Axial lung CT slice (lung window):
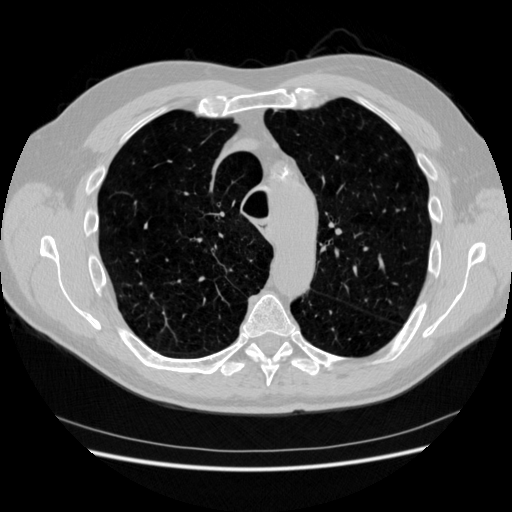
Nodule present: no